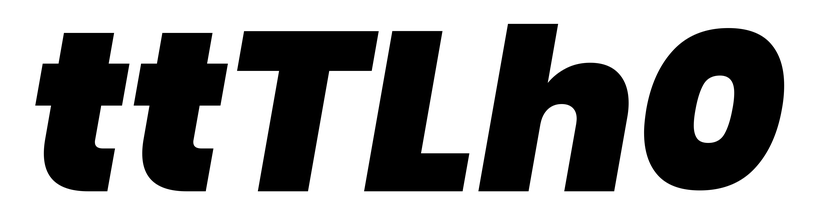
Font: Poppins-BlackItalic